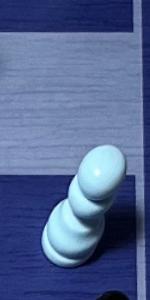
Label: Pawn_White